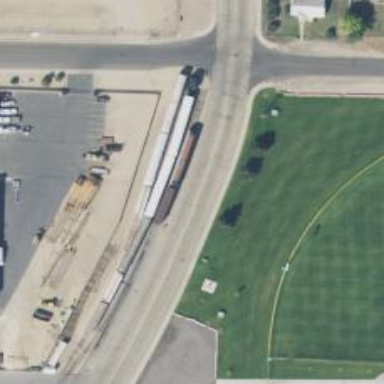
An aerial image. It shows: Railway siding with rails.